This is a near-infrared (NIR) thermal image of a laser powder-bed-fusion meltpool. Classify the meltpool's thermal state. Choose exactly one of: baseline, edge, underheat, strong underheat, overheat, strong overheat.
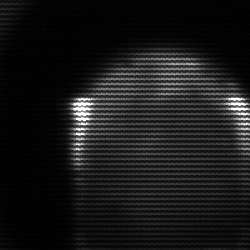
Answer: edge